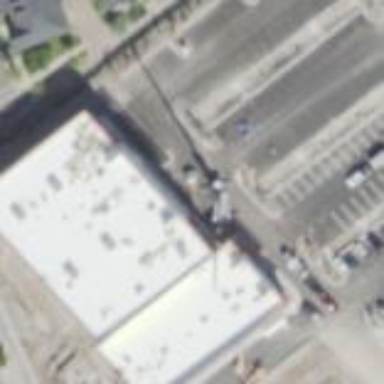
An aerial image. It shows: Building that houses fitness center.